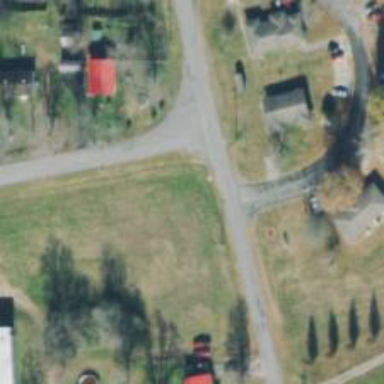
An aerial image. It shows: Abandoned railway intersecting residential road.